Field crop: maize
Growth stage: 2
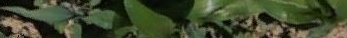
Species: maize